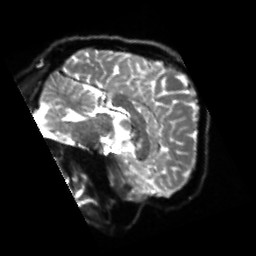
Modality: sbref
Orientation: sagittal
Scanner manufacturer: siemens
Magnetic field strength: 3 T
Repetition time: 4 s
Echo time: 0.0594 s